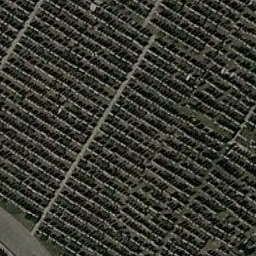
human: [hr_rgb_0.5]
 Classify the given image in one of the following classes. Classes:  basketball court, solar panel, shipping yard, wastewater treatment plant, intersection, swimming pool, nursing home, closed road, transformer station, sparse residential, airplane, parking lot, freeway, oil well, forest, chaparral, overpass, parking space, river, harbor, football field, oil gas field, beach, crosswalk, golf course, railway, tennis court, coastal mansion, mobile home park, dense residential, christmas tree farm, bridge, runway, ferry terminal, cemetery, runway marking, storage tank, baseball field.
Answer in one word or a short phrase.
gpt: cemetery